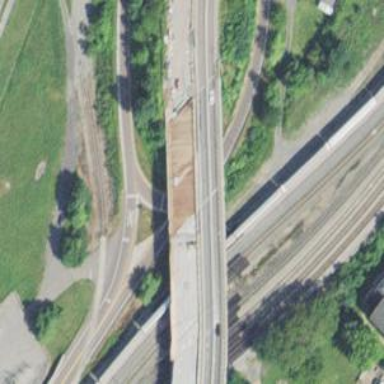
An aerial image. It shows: Trunk link highway.